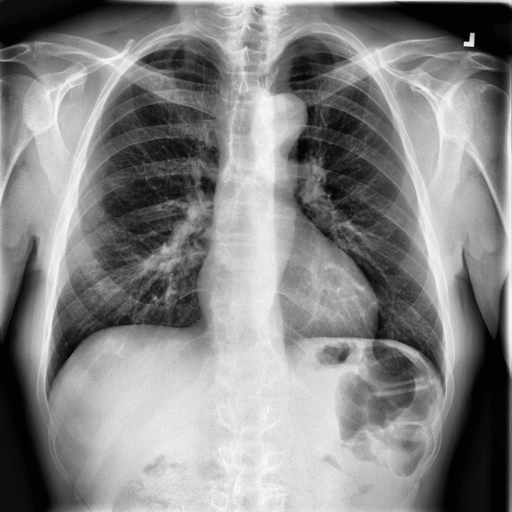
Finding: NORMAL